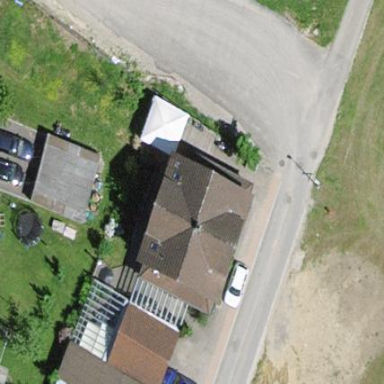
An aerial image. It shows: Building with hipped roof.